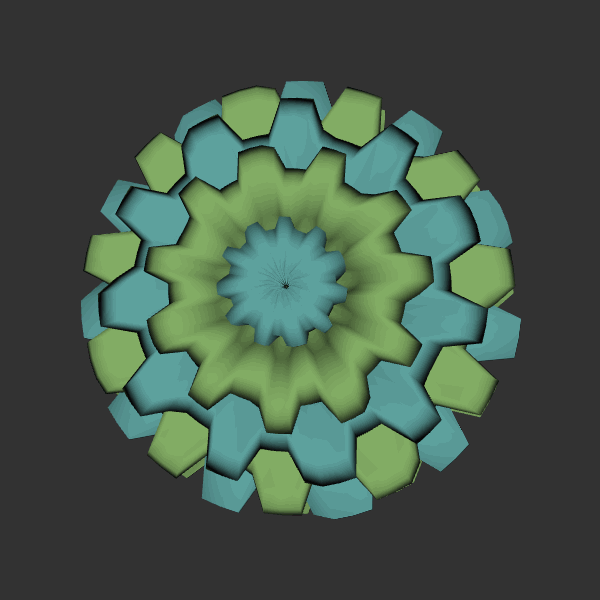
Background: dark